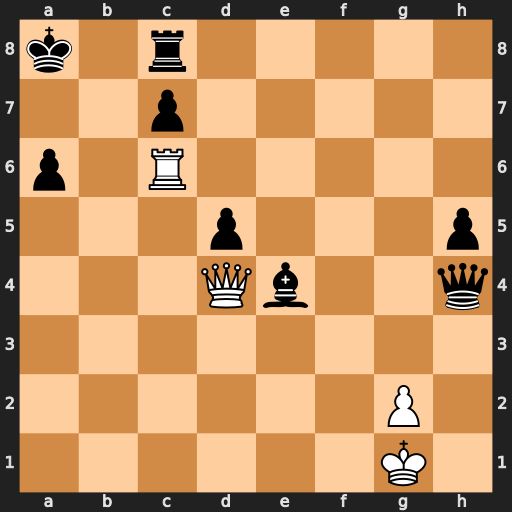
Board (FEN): k1r5/2p5/p1R5/3p3p/3Qb2q/8/6P1/6K1
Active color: w
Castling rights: -
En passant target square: -
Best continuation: Rxa6+ Kb8 Qa7#